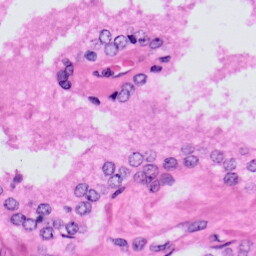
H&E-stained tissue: Prostate